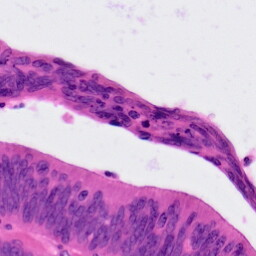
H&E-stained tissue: Colon